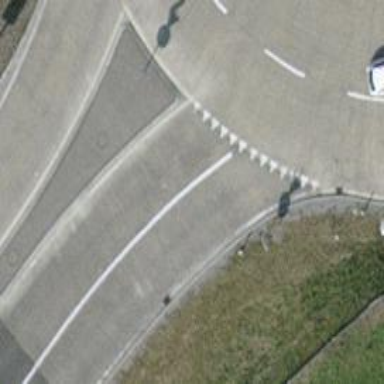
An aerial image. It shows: Road with "give way" sign.